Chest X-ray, AP view. Patient: 51 years old, sex M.
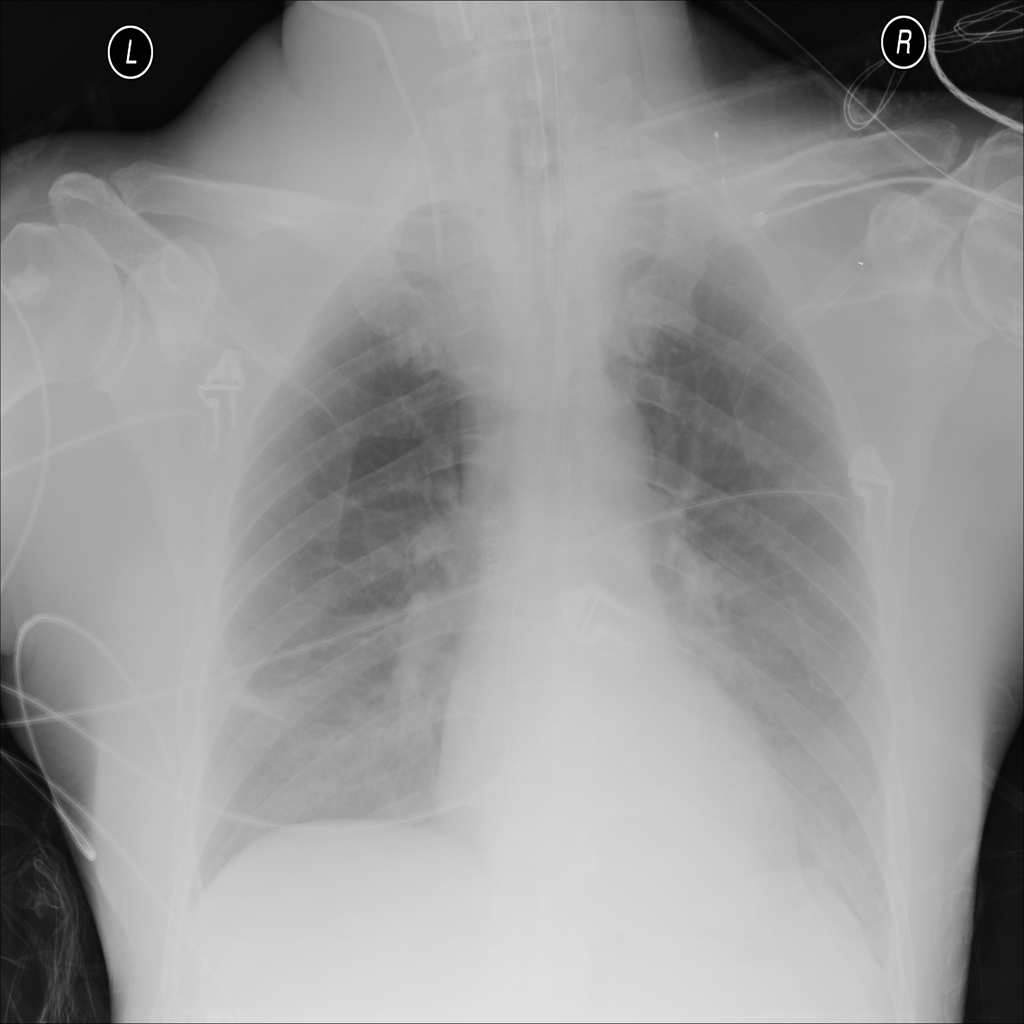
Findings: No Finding